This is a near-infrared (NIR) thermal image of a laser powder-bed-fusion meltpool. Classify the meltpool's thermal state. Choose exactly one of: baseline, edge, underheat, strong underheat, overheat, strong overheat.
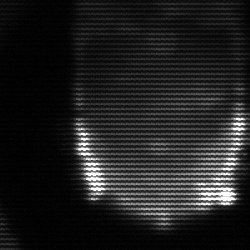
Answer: baseline